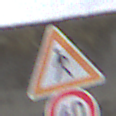
Verkehrszeichen: FussgaengerRechts
Zusatzzeichen unten: Geschwindigkeit40
Umgebung: Outdoor, Suburban
Tageszeit: Midday
Wetter: Overcast
Licht: Natural
Jahreszeit: NotSpecified
Kontrast: LowContrast